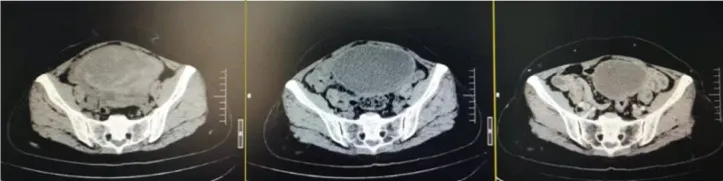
Changes in lesions: After the triple therapy, the CT showed a significantly smaller pelvic mass. (A) Pelvic mass before the triple therapy.
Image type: radiology (ct)